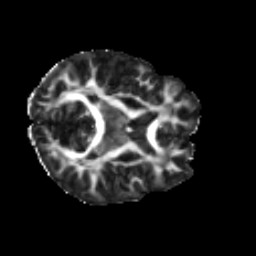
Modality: FA
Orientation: axial
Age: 26
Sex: female
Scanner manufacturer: ge
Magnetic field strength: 3 T
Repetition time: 7.8 s
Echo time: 0.0606 s